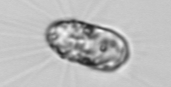
Label: Corethron_hystrix